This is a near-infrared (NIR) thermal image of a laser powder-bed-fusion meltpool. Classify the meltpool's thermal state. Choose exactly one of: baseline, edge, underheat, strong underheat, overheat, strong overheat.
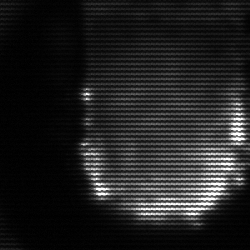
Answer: baseline